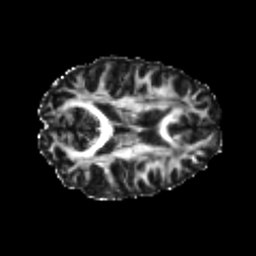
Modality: FA
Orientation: axial
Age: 21
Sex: female
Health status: healthy
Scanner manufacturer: philips
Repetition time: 7.388 s
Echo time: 0.08599 s